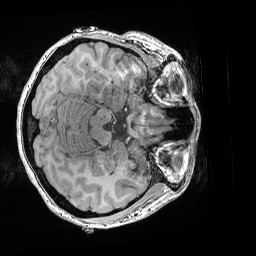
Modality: T1w
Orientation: axial
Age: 18
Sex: female
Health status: healthy
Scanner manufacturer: siemens
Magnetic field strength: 3 T
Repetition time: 0.02 s
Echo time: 0.00492 s